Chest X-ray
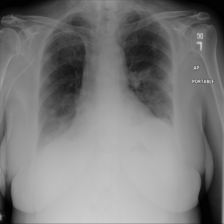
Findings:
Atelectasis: negative
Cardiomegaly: negative
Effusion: negative
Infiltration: negative
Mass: negative
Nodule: negative
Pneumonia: negative
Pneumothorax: negative
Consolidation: negative
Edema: negative
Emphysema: negative
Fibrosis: negative
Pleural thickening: negative
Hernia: negative